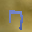
Label: 7